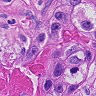
Metastatic tissue present: yes